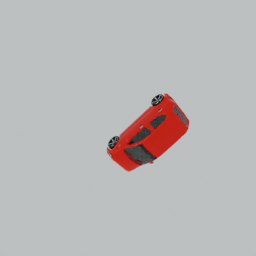
Label: mechanical